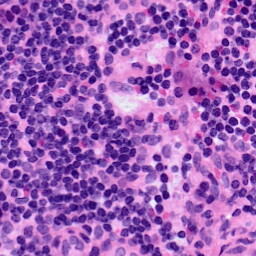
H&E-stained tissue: LymphNode